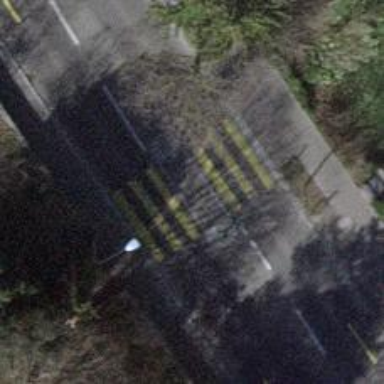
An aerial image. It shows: Uncontrolled zebra crossing with central island.